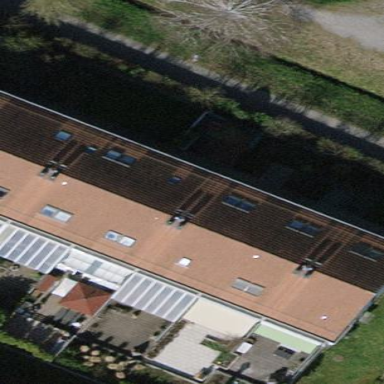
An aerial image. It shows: Terrace building.